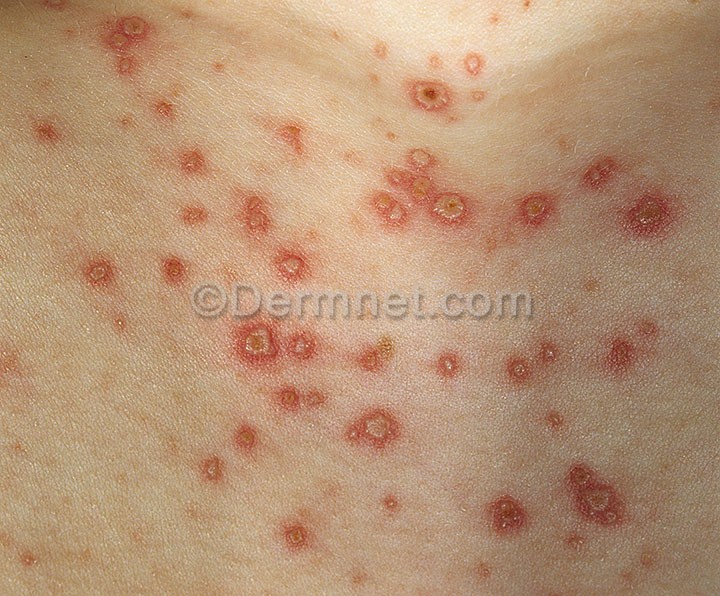
Disease: Warts Molluscum and other Viral Infections